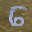
Label: 6